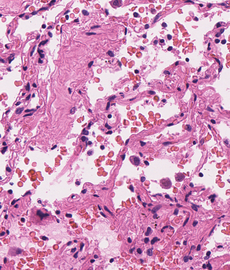
Tumor epithelial tissue: no
Tumor-associated stroma tissue: no
Normal tissue: yes